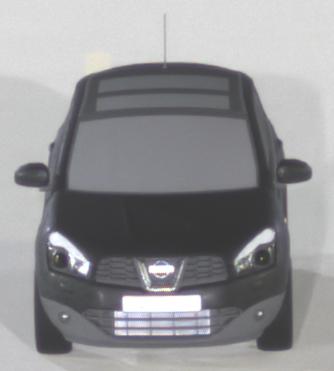
Make: Nissan
Model: Qashqai 1.6
Detailed model: Qashqai (J10)
Model produced from: 2010/03
Model produced until: 2010/08
Doors: 5
Color: black
Road condition: dry road
Daytime: night
Contrast: high contrast